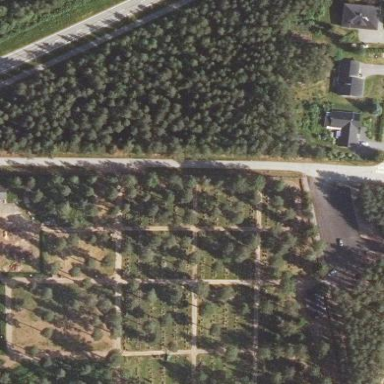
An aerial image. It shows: Cemetery enclosed by fence.